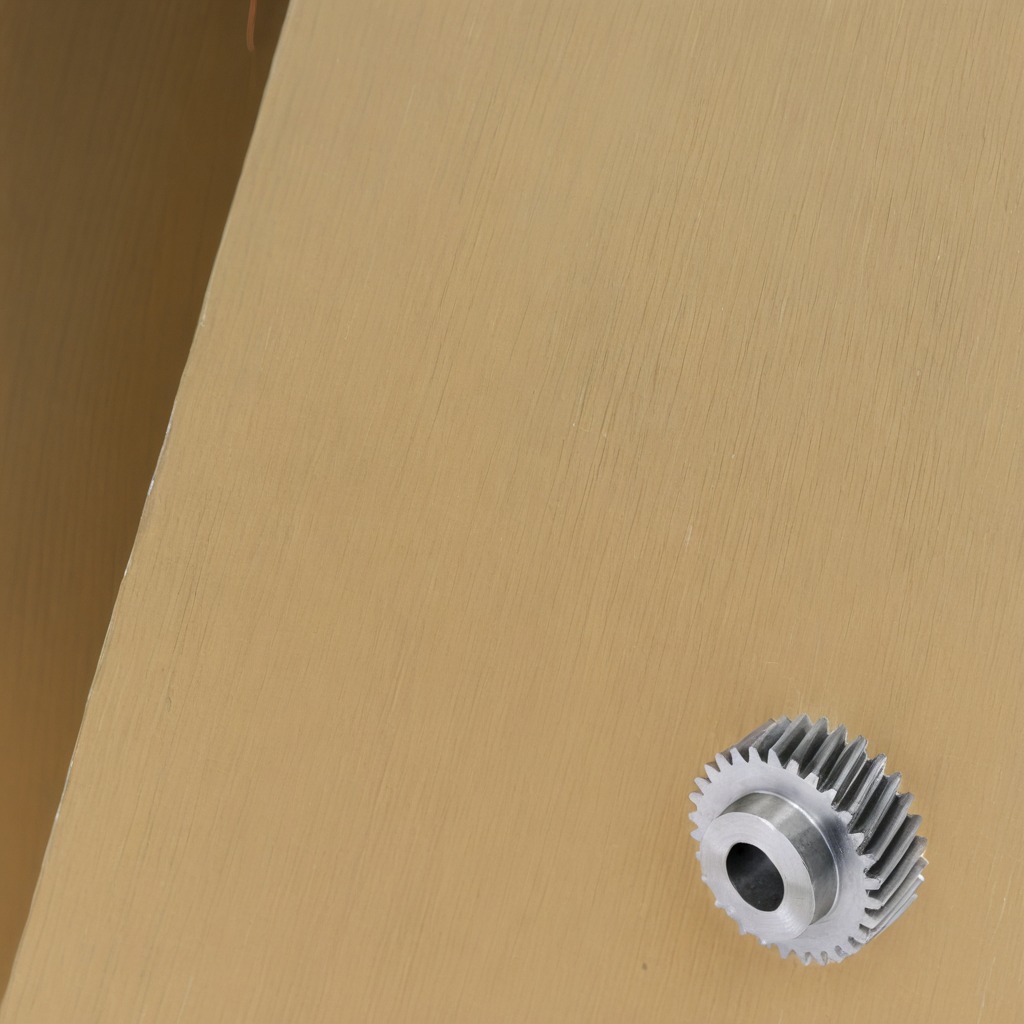
A steel gear with teeth lies on a plywood surface in a paint workshop lit by afternoon window light.